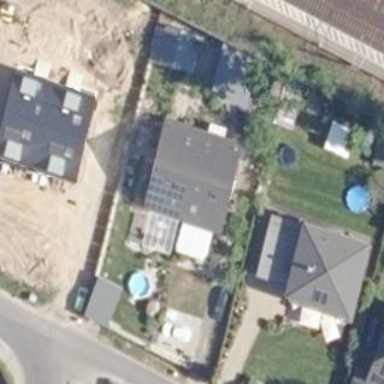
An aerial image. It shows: Simple and straightforward house.